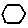
Label: hexagon